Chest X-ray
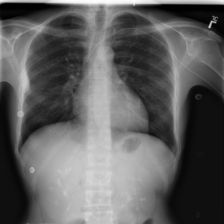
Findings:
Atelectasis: negative
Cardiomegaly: negative
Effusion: negative
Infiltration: positive
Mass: negative
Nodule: negative
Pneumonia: negative
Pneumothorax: negative
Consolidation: negative
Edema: negative
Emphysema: negative
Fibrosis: negative
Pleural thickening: negative
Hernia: negative